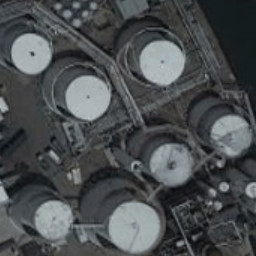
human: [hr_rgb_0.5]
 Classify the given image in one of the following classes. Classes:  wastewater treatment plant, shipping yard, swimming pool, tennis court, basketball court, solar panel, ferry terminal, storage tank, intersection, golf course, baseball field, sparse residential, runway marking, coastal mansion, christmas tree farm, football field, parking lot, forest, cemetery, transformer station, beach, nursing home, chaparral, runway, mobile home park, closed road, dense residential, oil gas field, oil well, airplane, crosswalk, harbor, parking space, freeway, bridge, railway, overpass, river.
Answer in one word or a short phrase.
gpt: storage tank